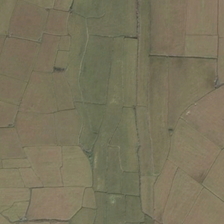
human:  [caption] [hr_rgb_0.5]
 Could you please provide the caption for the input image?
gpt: many pieces of yellow green farmlands are together .

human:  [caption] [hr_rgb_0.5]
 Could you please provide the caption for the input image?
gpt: many pieces of yellow green farmlands are together .

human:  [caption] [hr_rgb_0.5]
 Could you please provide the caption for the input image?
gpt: many pieces of yellow green farmlands are together .

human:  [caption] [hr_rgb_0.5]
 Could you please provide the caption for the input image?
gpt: many pieces of yellow green farmlands are together .

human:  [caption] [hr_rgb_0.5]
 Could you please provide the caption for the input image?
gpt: many pieces of yellow green farmlands are together .